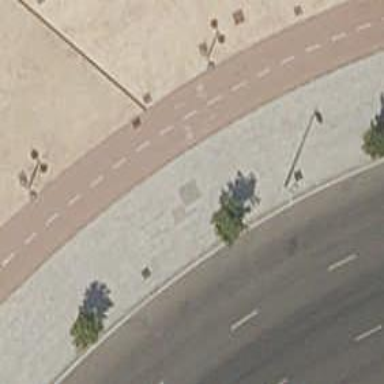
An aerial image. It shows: Cycleway.